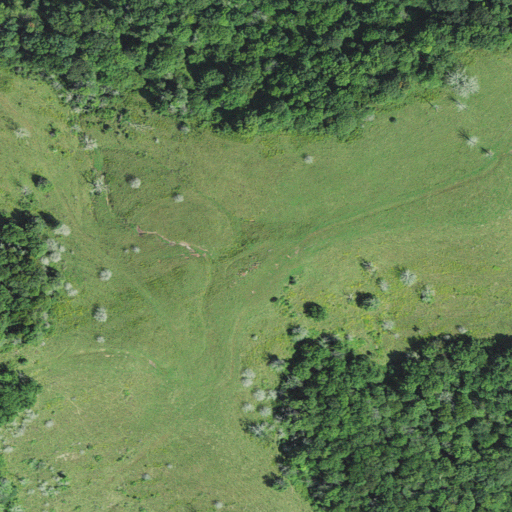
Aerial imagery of gap in West Virginia named Little Low Place containing deciduous forest and grassland